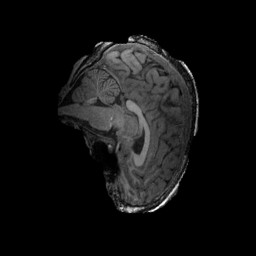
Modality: T1w
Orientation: sagittal
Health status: ill
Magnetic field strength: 3 T